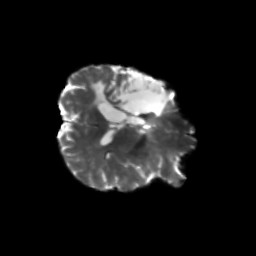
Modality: T2w
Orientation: axial
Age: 46
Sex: female
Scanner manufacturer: siemens
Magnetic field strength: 3 T
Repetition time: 5.47 s
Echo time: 0.0854 s